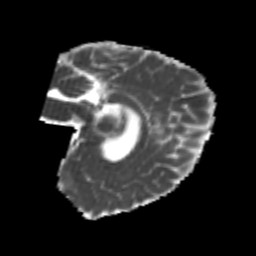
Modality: MD
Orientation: sagittal
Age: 20
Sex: female
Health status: healthy
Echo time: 0.074 s